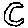
Label: moon